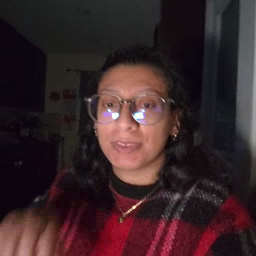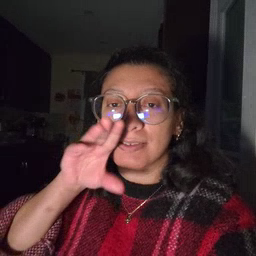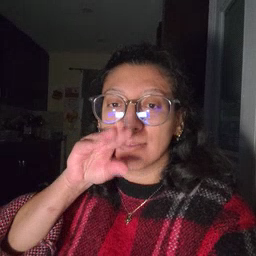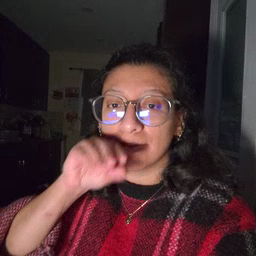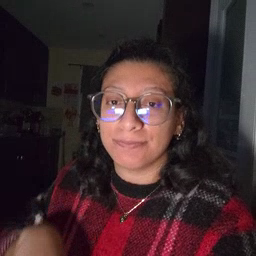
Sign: duck